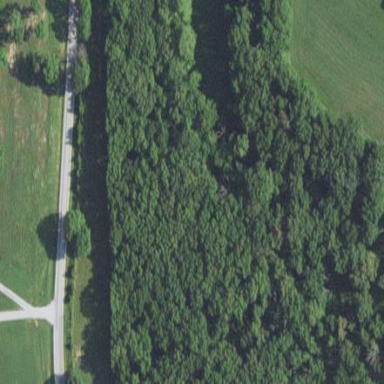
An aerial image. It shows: Forest area.